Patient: sex M, age 61
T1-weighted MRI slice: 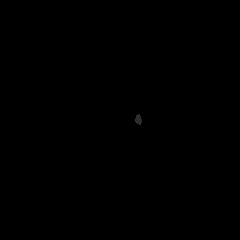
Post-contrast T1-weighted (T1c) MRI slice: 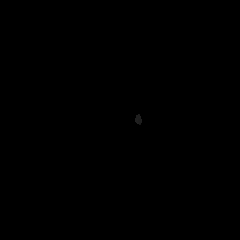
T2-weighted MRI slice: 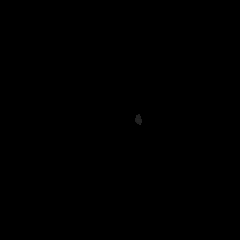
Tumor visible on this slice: no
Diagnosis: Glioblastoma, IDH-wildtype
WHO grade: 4